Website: home-depot
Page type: account-selection
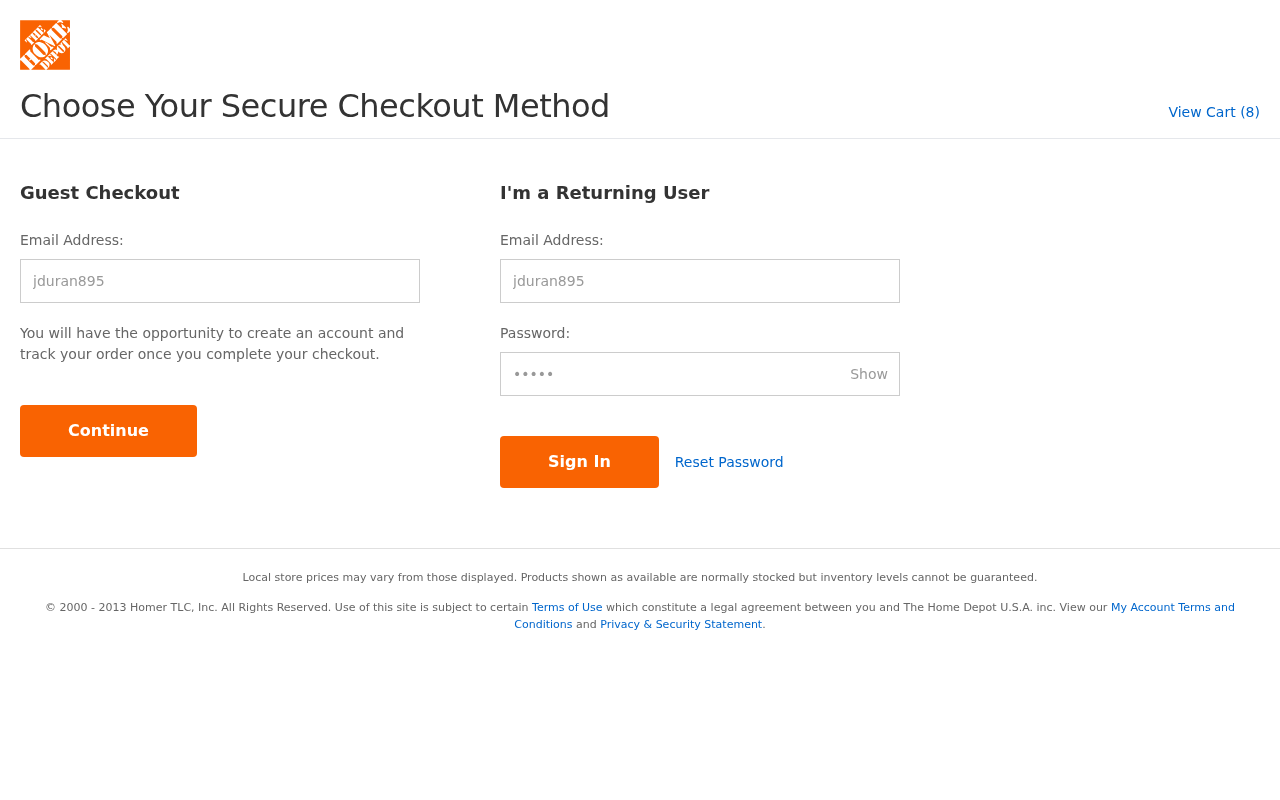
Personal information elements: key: PII_LOGIN_USERNAME
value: jduran895
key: PII_LOGIN_USERNAME2
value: jduran895
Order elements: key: ORDER_NUM_ITEMS
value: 8